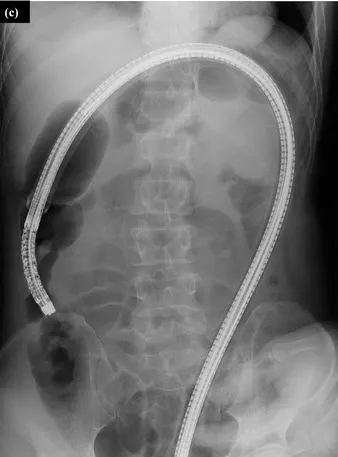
Balloon-assisted endoscopy (BAE) using therapeutic colonoscope and overtube. (b) The guidewire was pulled out of the biopsy channel at the tip.
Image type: radiology (x_ray)